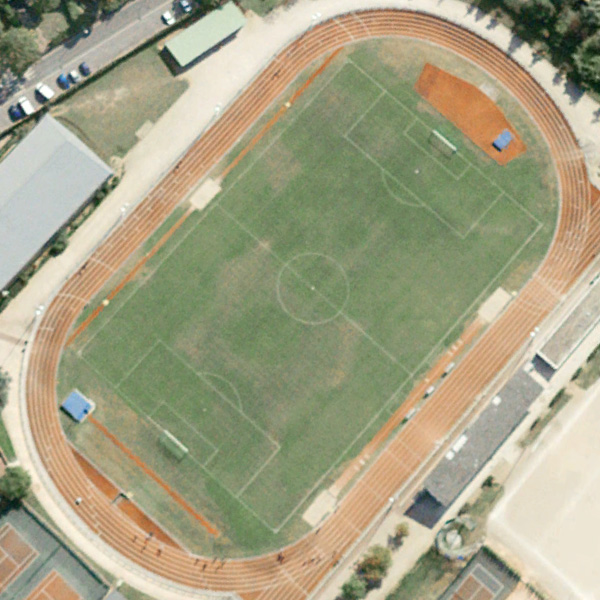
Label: Playground